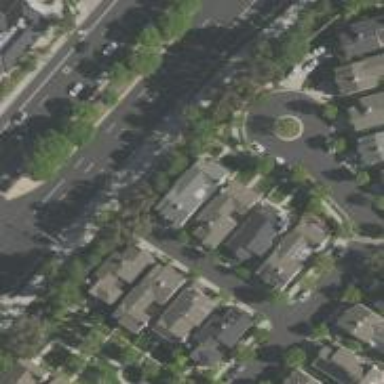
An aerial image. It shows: Alleyway designated as service road.